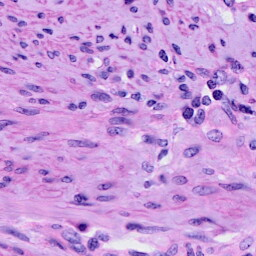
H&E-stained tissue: Cervix